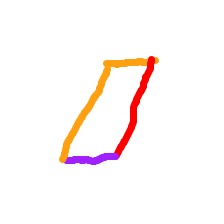
Shape: parallelogram